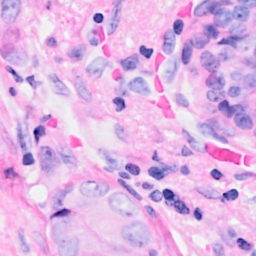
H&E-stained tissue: Breast